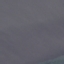
Land use / land cover class: SeaLake